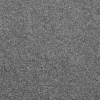
Atmospheric dust classification: dusty